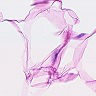
Metastatic tissue present: no